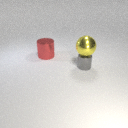
large yellow metal sphere above small gray metal cylinder